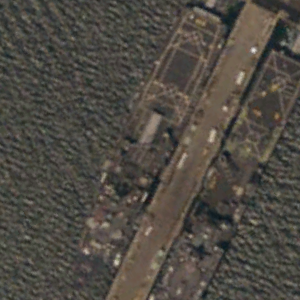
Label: assault